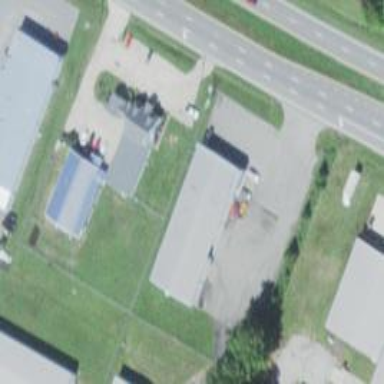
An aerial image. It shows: Veterinary facility.